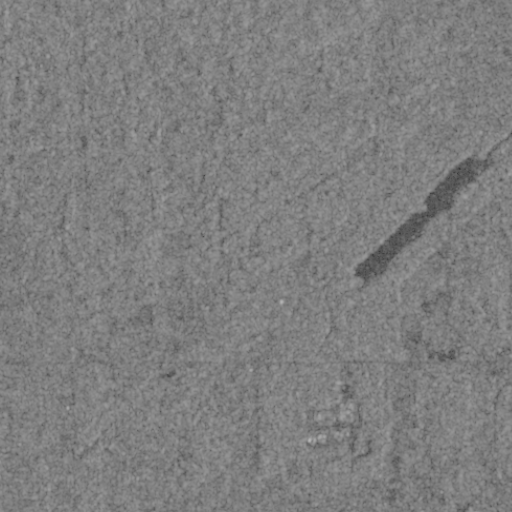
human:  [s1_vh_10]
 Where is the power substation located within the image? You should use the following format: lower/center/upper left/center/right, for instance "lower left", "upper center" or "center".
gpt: The power substation is located in the center right of the image.
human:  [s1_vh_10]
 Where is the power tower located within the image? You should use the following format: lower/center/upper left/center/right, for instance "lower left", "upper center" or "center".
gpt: The power tower is located in the lower right of the image.
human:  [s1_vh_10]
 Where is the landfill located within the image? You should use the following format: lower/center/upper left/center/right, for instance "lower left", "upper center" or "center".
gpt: There is no landfill in the image.

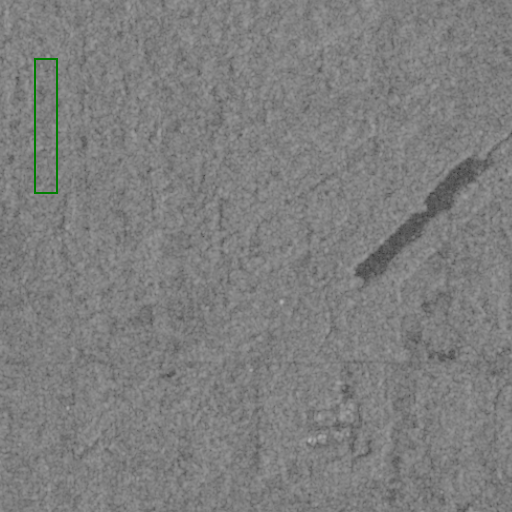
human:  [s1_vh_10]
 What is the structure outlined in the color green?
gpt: There is no green outline.
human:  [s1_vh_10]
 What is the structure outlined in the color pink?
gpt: There is no structure outlined in pink.